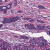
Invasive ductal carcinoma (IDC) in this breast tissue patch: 1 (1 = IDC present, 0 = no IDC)